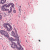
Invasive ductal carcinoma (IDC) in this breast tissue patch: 0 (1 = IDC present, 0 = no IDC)